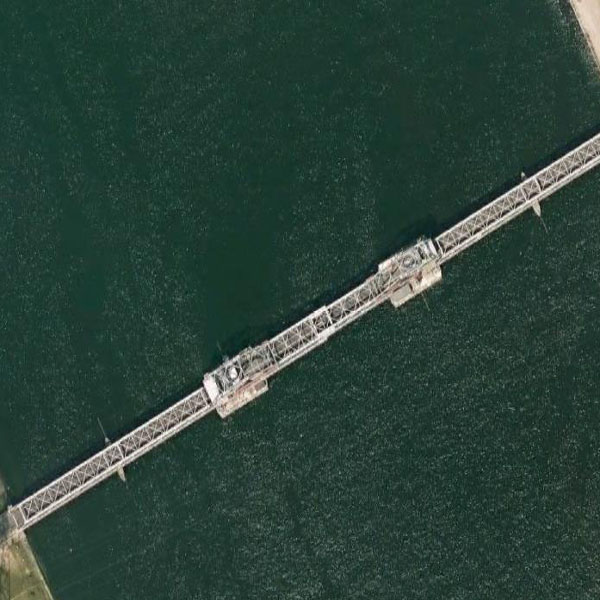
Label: Bridge